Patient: sex M, age 35
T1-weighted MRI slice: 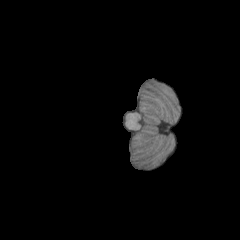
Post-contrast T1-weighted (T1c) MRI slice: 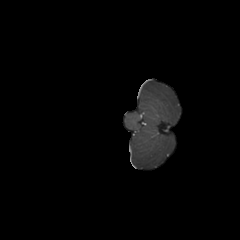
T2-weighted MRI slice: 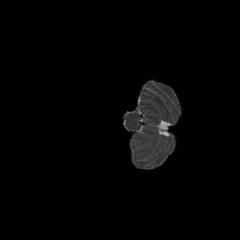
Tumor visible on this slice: no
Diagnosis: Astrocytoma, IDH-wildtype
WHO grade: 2